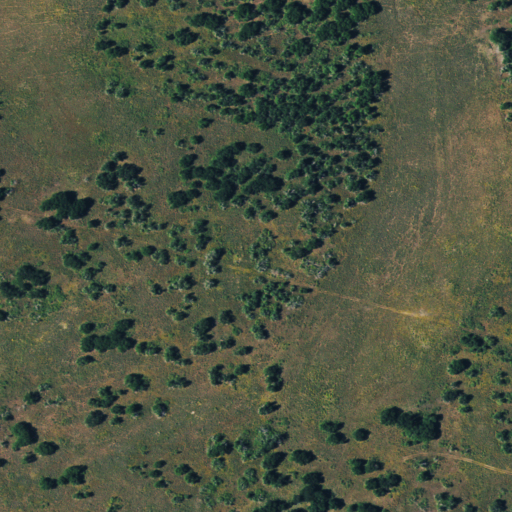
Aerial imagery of mountain in Colorado named Oak Hill containing evergreen forest, shrub, deciduous forest, and mixed forest